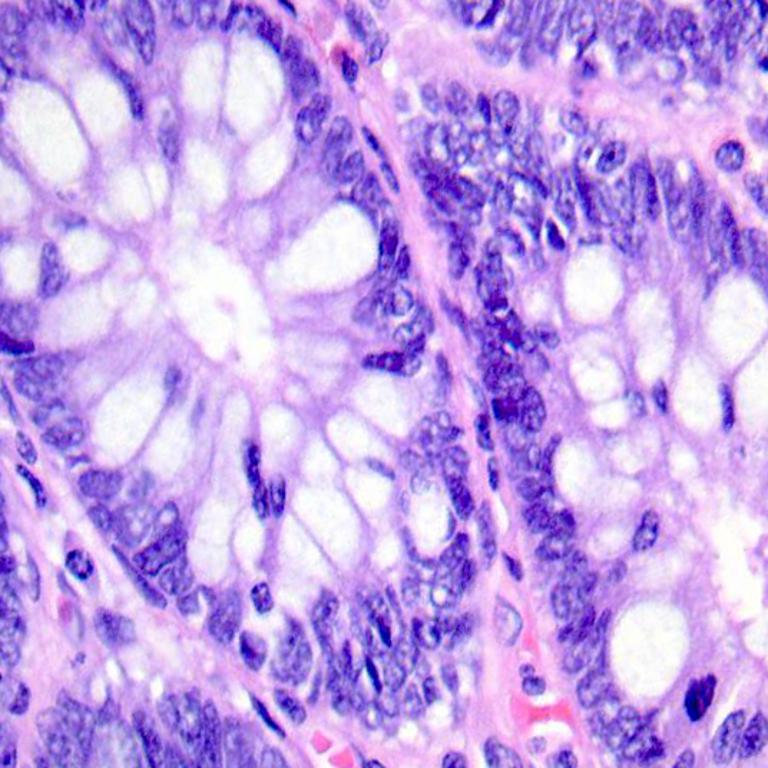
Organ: colon
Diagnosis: benign